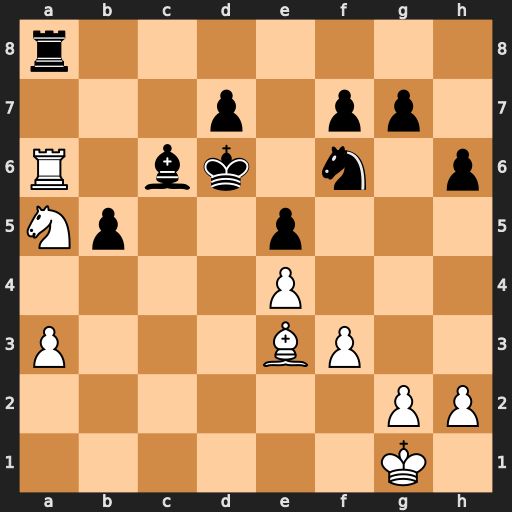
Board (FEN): r7/3p1pp1/R1bk1n1p/Np2p3/4P3/P3BP2/6PP/6K1
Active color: w
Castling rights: -
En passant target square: -
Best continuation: Nb7+ Ke6 Rxa8